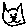
Label: cat